Question: I'm trying to make a chart in R using ggplot and the xlabels shows outside the chart.
follow the code:
'''
#packages
library('readxl')
library('gridExtra')
library('scales')
library('ggplot2')
library('ggrepel')
library('zoo')
library('ggpubr')
#Reading data
dados <- read_excel("~/teste_dash.xlsx")
#transforming 'dados' as date
dados$Data<-as.yearmon(dados$Data)
cpl<-ggplot(dados, aes(x=Data,y = CPL))+
ggtitle(label = "",subtitle = "CPL")+
geom_point(aes(color=Origem),size=3,show.legend = F)+
geom_line(aes(color=Origem),size=2,show.legend = F)+
labs(y="",x="")+
scale_color_manual(values = c("#1c4587", "#6d9eeb"))+
theme_classic()+theme(axis.text.x= element_text(face = 'bold',colour = 'grey'),
axis.line.x = element_line(colour = 'grey'),
axis.ticks.x = element_line(colour='grey'),
axis.text.y= element_text(face = 'bold',colour = 'grey'),
axis.line.y = element_line(colour = 'grey'),
axis.ticks.y = element_line(colour='grey'),
plot.subtitle = element_text(colour = "#1c4587",face = 'bold'),
legend.position = "top",legend.title = element_text(face = "bold",size = 12),
legend.text =element_text( size=10))+
scale_x_yearmon(format = '%b-%y',n=12 )
'''
When I run the chart show like this with the x-labels outside the chart:

I have no idea what is wrong, because the 'Jul-17' isn't in my previously data.
My data
'''
structure(list(Origem = c("Example 1", "Example 1", "Example 1",
"Example 1", "Example 1", "Example 1", "Example 1", "Example 1",
"Example 1", "Example 1", "Example 1", "Example 1", "Example 2",
"Example 2", "Example 2", "Example 2", "Example 2", "Example 2",
"Example 2", "Example 2", "Example 2", "Example 2", "Example 2",
"Example 2"), Data = structure(c(<PHONE>, <PHONE>, <PHONE>,
<PHONE>, <PHONE>, <PHONE>, <PHONE>, <PHONE>, <PHONE>,
<PHONE>, <PHONE>, <PHONE>, <PHONE>, <PHONE>, <PHONE>,
<PHONE>, <PHONE>, <PHONE>, <PHONE>, <PHONE>, <PHONE>,
<PHONE>, <PHONE>, <PHONE>), class = c("POSIXct", "POSIXt"
), tzone = "UTC"), CPL = c(23.11, 19.87, 17.96, 16.86, 14.44,
11.26, 14.58, 22.24, 19.5, 19.34, 18, 14.95, 39.43, 40.96, 43.07,
49.01, 36.53, 29.79, 24.06, 19.53, 48.46, 46.52, 43.86, 39.49
)), row.names = c(NA, -24L), class = c("tbl_df", "tbl", "data.frame"
))
'''
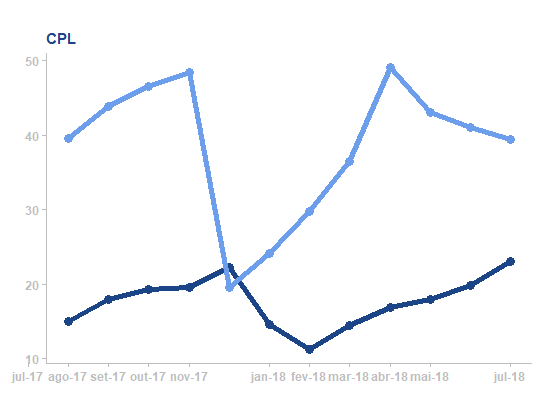
Answer: This seems to be an issue with the 'scale_x_yearmon()' which is messing up for me in 'ggplot2 3.0.0' - it seems to be doing strange things to the 'panel.grid' resulting in an uneven spread of dates across the axis. I cannot fix that but I can suggest a different approach.
Instead of transforming your date column into 'yearmon' instead convert into 'Date':
'''
dados$Data<-as.Date(dados$Data)
'''
or with 'dplyr':
'''
library(dplyr)
dados <- dados %>% mutate(Data = as.Date(Data))
'''
next plot as you did before with 'scale_x_date':
'''
library(scales)
ggplot(dados, aes(x=Data,y = CPL))+
ggtitle(label = "",subtitle = "CPL")+
geom_point(aes(color=Origem),size=3,show.legend = F)+
geom_line(aes(color=Origem),size=2,show.legend = F)+
scale_x_date(labels = date_format('%b %y'))+
labs(y="",x="")+
scale_color_manual(values = c("#1c4587", "#6d9eeb"))+
theme_classic()+theme(axis.text.x= element_text(face = 'bold',colour = 'grey'),
axis.line.x = element_line(colour = 'grey'),
axis.ticks.x = element_line(colour='grey'),
axis.text.y= element_text(face = 'bold',colour = 'grey'),
axis.line.y = element_line(colour = 'grey'),
axis.ticks.y = element_line(colour='grey'),
plot.subtitle = element_text(colour = "#1c4587",face = 'bold'),
legend.position = "top",legend.title = element_text(face = "bold",size = 12),
legend.text =element_text( size=10))
'''
<URL>
# update:
you can put 12 months on the chart fairly easily using 'scale_x_date'. One way is to use the 'scales' package and 'pretty_breaks(12)':
'''
scale_x_date(labels = date_format('%b %y'),breaks = pretty_breaks(12))
'''
This plots the dates at the date on which the data is at. If you wanted to plot the data by just the month and year of the data point, a workaround would be to format your data with:
'''
dados$Data <- as.Date(as.yearmon(dados$Data))
'''